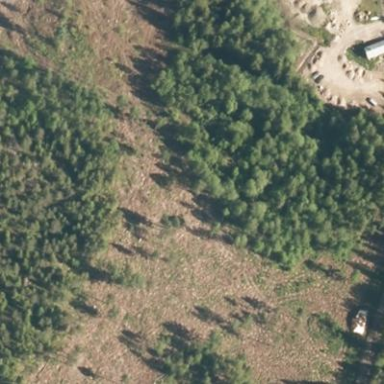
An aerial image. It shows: Scrub area designated for logging.